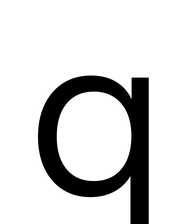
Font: InstrumentSans_Regular